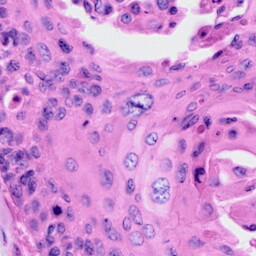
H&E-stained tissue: Cervix